Field crop: maize
Growth stage: 2
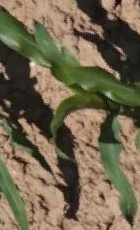
Species: maize